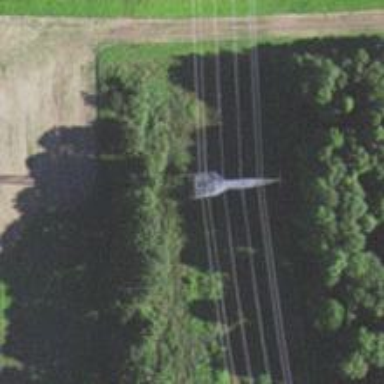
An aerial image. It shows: Power tower.